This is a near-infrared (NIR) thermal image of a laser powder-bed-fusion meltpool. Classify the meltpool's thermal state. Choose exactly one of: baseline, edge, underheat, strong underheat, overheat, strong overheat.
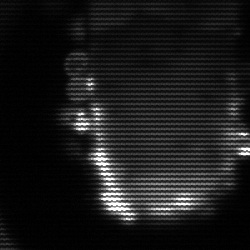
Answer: baseline